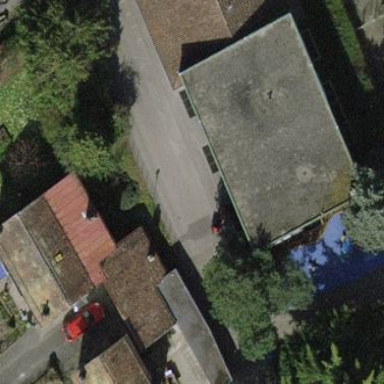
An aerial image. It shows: Fire station building.